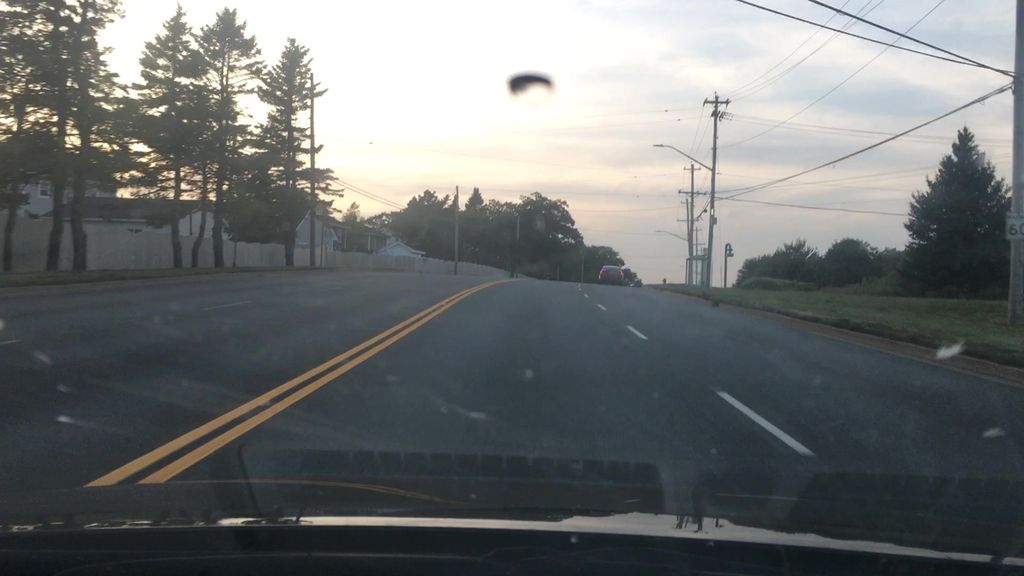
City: halifax